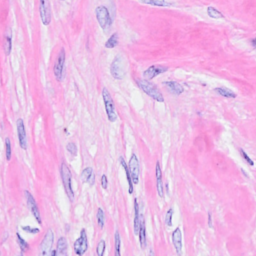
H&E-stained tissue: Breast